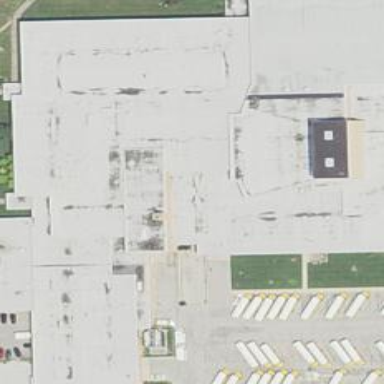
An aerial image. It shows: School building.